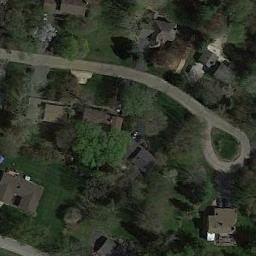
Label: medium_residential